Question: I have been introduced to android programming recently and it is a new experience for me.
Well I was looking for some graphical representations of inheritance classes in android. Below is a simple example for an 'ImageButon' and 'Button'. Any source like that would help me/us in a better understanding of the concepts and relations between classes.

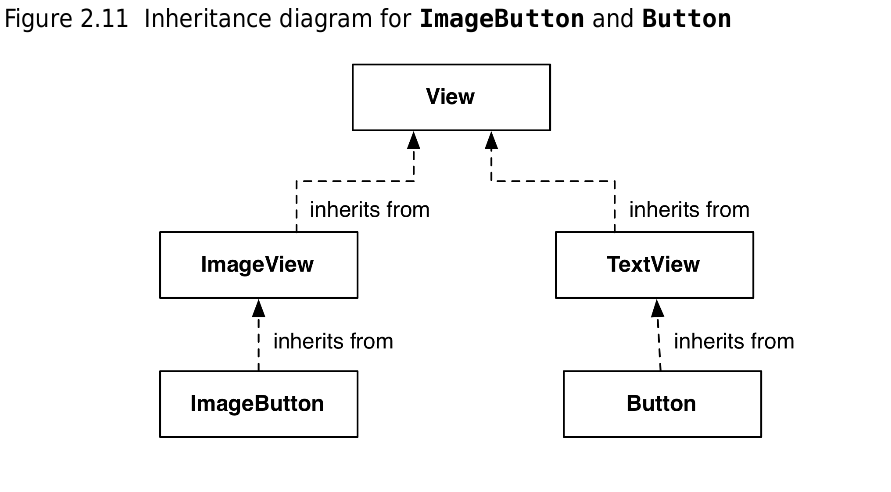
Answer: If you are using Eclipse the Type Hierachy View might help you. You can open it from the context menu or by pressing F4 when a class selected. If you do this on the parent class (in your example 'View'), you see the inheriting classes in a tree. If you start way down in the hierachy you could switch to "Supertype Hierachy" with the buttons on top of the view to see all implemented interfaces.
This way you can navigate through the class hierachy and try to understand it. This might be a little more suitable than having the whole diagram, which, as Eypros pointed out, could be very complex and not very clear.